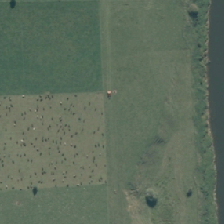
Land cover: shortrotation_cropland